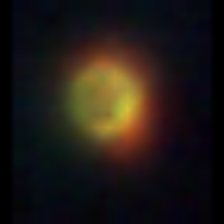
Taxon: NanoPlankton
Group: Other